Current action and preconditions to check: trajectory_clear

Your task: For each precondition in the list above, predict whether it will hold at this action.

Consider the current scene as observed from the mobile robot's camera, and analyze the predicted future states of all dynamic agents (e.g., people, animals, vehicles, or any moving entities) within the NEXT SECOND.

IMPORTANT: Only answer "very likely" if you are absolutely certain—based on strong, clear evidence—that a dynamic agent will violate the precondition in the predicted future state. Do NOT answer "very likely" for unlikely, ambiguous, or low-probability risks.

Ask yourself for each precondition: Is there a high probability, with clear and convincing evidence, that the predicted future states of any dynamic agent will interfere with the predicted future state of the currently executing action within the NEXT SECOND, causing that precondition to fail?

Assess the risk level based on these predictions. Use "likely" or "very likely" if motions create a clear risk of interference.

Use "neutral" or "improbable" if agents are nearby but their predicted paths are clearly diverging or non-conflicting.

Failure Risk Categories: "very improbable", "improbable", "neutral", "likely", "very likely"

Answer Format: Output ONLY the probability_of_failure value from these categories: "very improbable", "improbable", "neutral", "likely", "very likely"

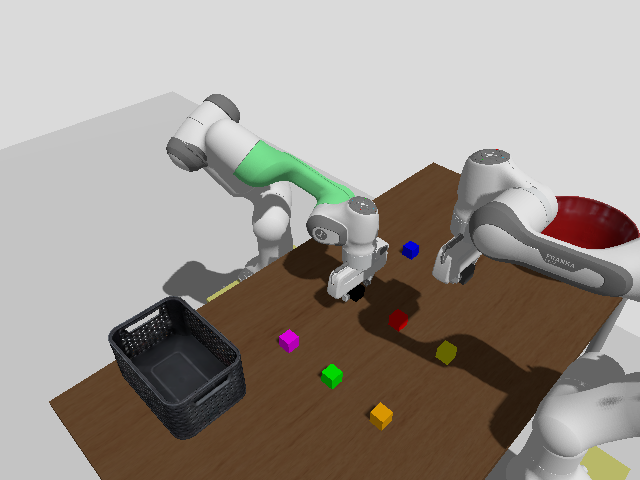

Answer: very improbable